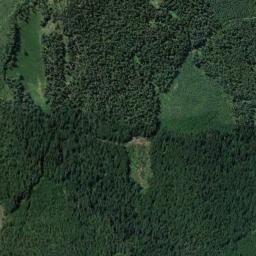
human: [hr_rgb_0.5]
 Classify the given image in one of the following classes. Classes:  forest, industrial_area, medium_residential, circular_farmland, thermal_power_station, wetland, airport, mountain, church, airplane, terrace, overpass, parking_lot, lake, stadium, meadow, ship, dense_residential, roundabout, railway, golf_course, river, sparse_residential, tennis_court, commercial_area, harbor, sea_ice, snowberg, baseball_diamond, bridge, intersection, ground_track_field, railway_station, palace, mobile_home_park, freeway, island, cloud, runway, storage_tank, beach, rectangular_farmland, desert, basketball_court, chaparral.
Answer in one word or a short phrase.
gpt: forest